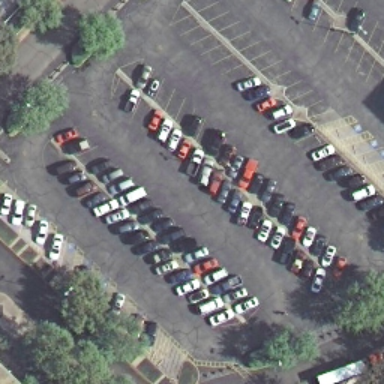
Lots of cars parked in lines with some plants beside in the parking lot .